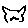
Label: cat